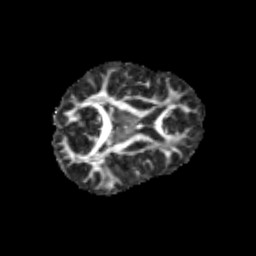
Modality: FA
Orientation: axial
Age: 12
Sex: male
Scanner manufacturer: siemens
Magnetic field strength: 3 T
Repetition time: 3.8 s
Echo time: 0.07 s